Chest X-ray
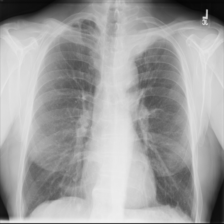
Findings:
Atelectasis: negative
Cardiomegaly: negative
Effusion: negative
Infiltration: positive
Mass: positive
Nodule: positive
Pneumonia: negative
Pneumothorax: negative
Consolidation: negative
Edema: negative
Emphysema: negative
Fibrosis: positive
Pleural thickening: negative
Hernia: negative